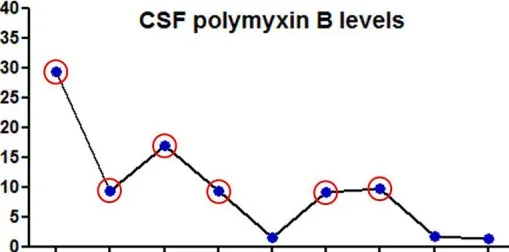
Levels of tigecycline and polymyxin B in cerebrospinal fuid (CSF) of the patient. (B) CSF polymyxin B levels were determined using high performance liquid chromatography coupled with tandem mass spectrometry (LC-MS/MS). Red circle represents the day of ITH polymyxin B treatment.
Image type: chart (chart)